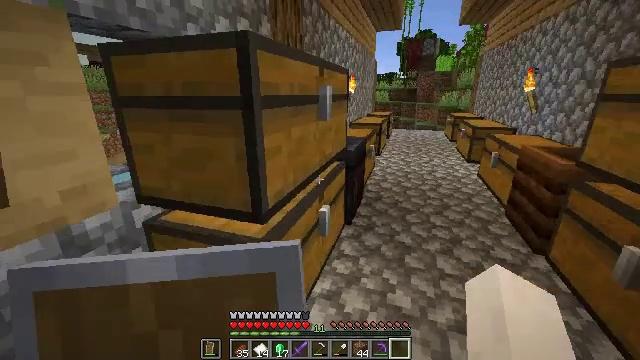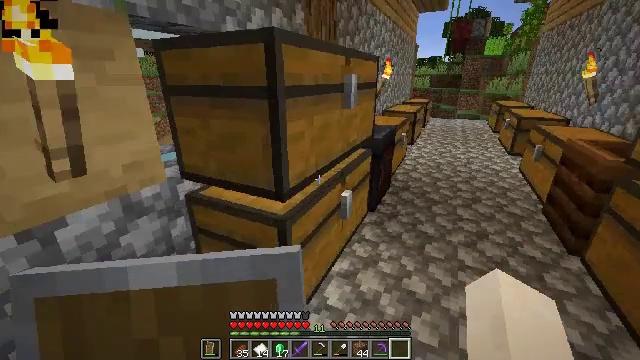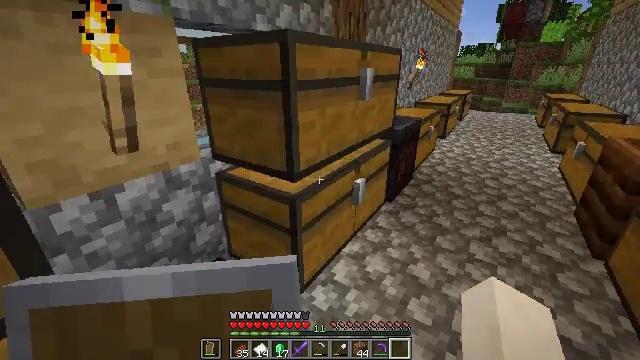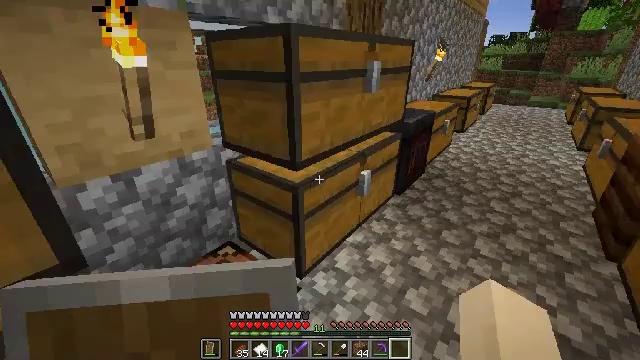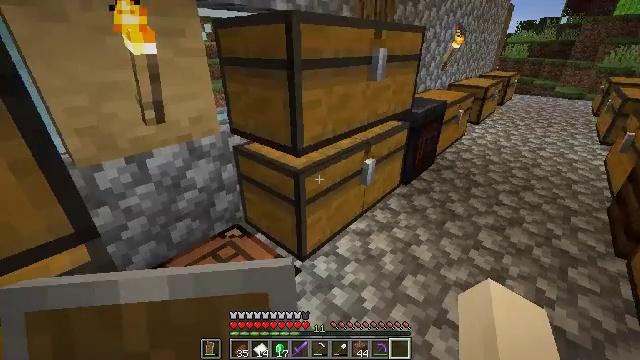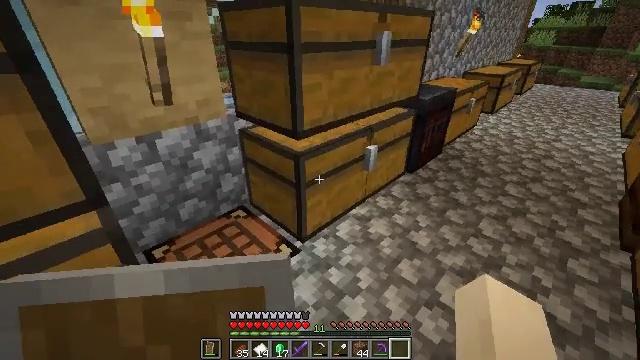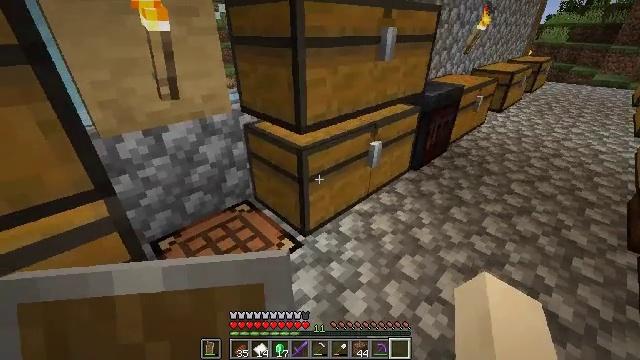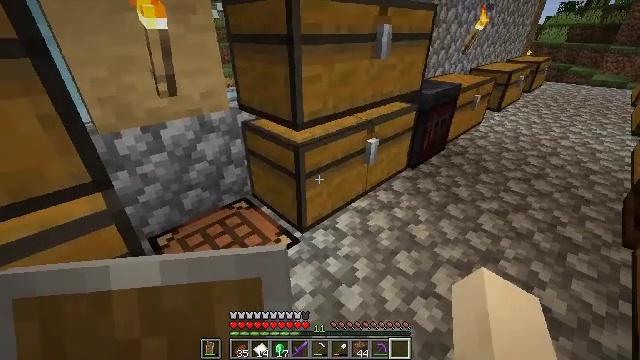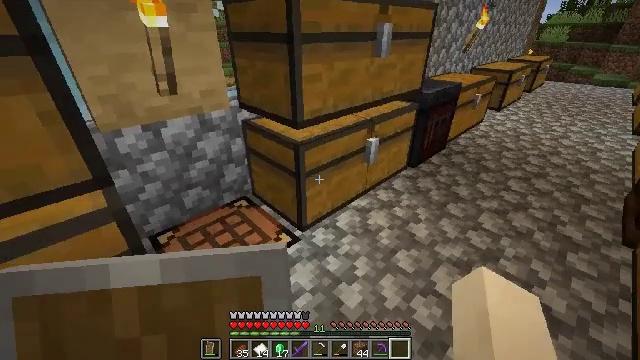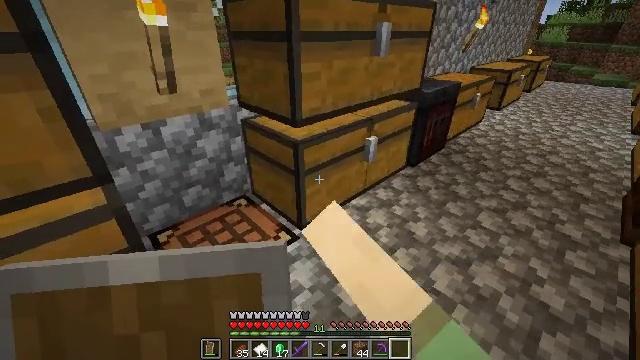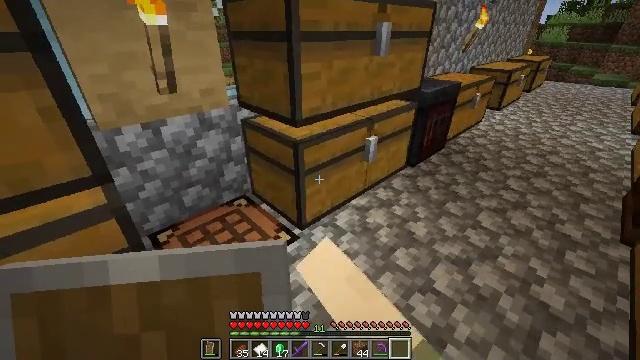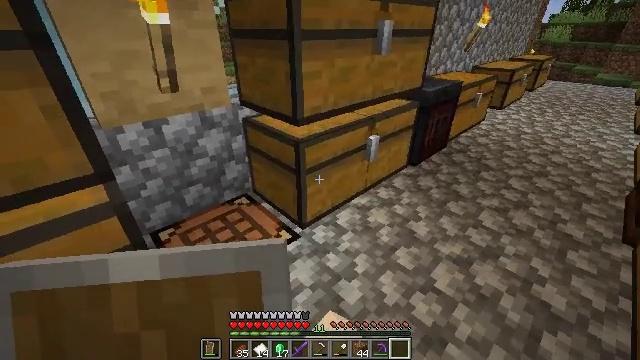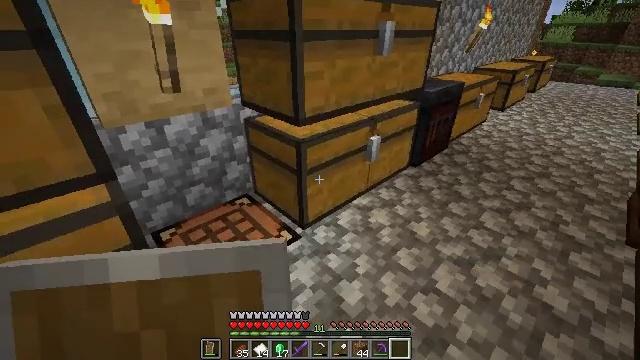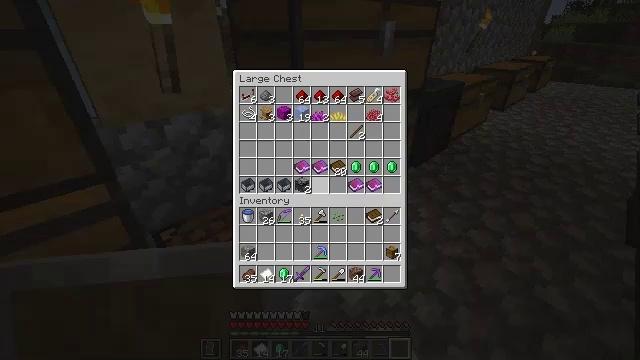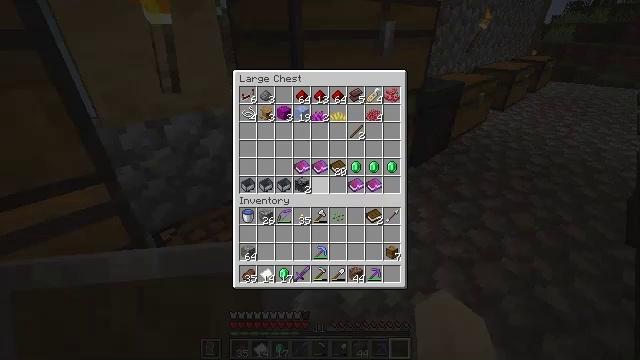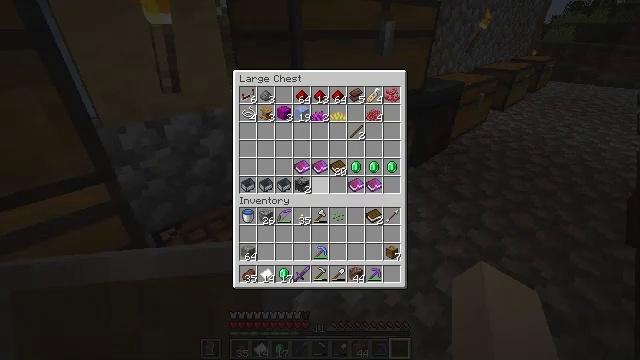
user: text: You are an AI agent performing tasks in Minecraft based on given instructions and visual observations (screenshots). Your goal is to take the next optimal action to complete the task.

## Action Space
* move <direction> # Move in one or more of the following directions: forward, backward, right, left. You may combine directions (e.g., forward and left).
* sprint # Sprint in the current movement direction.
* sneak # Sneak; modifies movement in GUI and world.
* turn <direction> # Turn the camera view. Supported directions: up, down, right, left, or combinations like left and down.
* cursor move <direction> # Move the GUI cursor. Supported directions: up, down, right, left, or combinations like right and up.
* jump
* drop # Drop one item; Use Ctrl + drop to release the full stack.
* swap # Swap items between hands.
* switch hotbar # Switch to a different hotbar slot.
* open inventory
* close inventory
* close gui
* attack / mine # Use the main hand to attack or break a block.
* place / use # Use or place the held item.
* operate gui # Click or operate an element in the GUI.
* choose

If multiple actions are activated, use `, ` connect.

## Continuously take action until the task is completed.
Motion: motion action
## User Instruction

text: Create a hopper by using iron and a chest.
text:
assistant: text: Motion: move back and move right, turn left and down
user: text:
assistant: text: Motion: move back and move right, turn left and down
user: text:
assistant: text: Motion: move right, turn left and down
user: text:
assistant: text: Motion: turn left and down
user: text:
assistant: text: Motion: turn left and down
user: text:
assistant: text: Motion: turn left
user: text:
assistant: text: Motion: no_op
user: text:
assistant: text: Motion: use / place
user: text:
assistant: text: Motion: use / place
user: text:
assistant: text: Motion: use / place
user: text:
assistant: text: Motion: use / place
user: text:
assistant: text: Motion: no_op
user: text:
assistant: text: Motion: no_op
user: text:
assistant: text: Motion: no_op
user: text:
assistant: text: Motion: no_op
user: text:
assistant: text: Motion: no_op
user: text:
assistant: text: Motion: no_op
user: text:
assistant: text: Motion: no_op
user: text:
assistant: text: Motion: no_op
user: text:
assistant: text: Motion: no_op
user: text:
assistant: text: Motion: no_op
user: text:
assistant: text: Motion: no_op
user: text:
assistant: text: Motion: no_op
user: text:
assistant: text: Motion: no_op
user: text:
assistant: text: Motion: no_op
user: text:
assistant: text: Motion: no_op
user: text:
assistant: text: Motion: no_op
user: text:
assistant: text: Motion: sneak, turn down
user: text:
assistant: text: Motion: sneak, turn down
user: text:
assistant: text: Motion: sneak, turn left and down